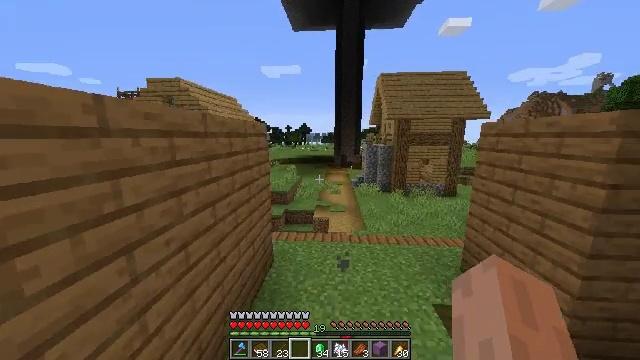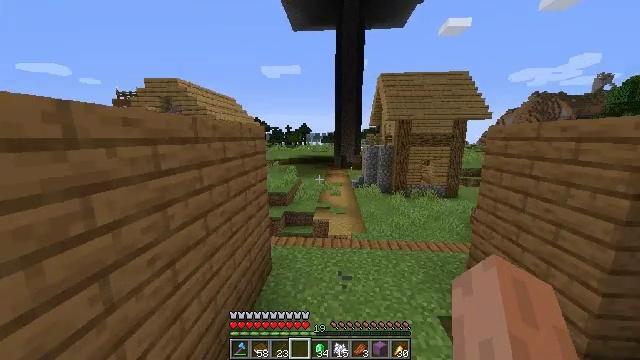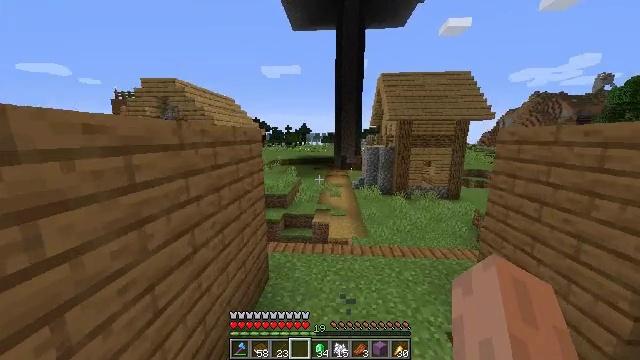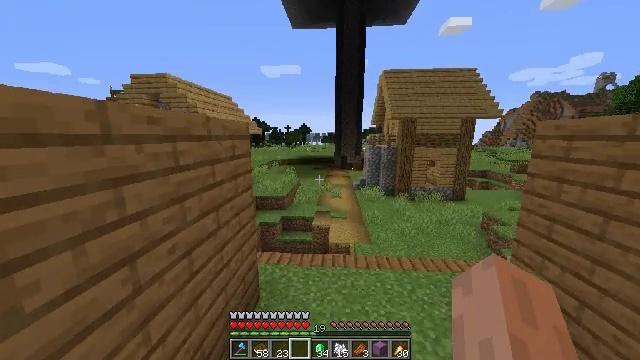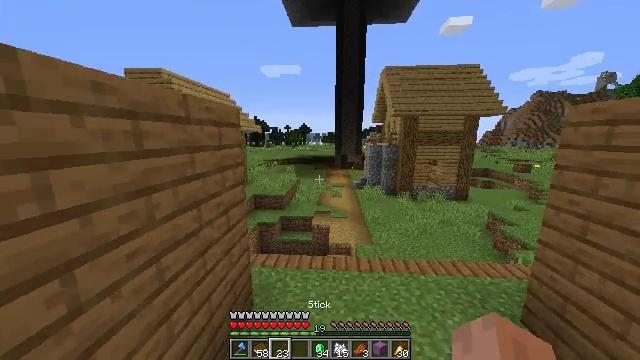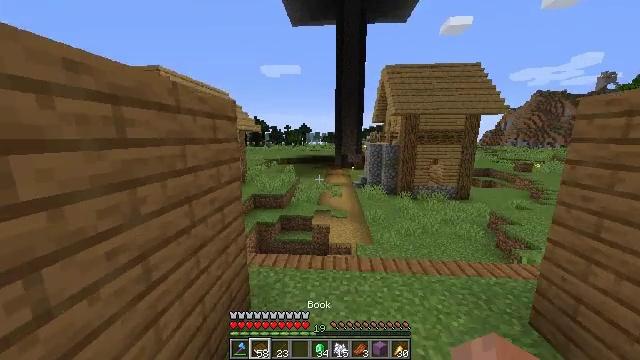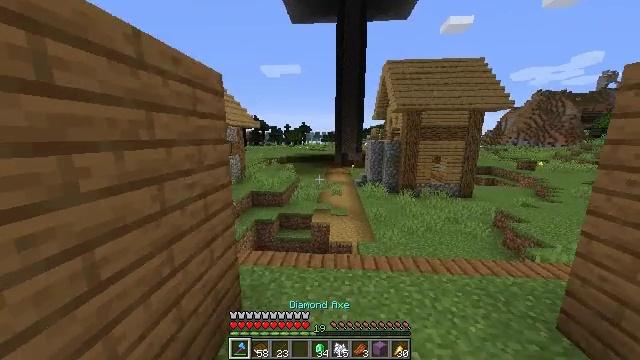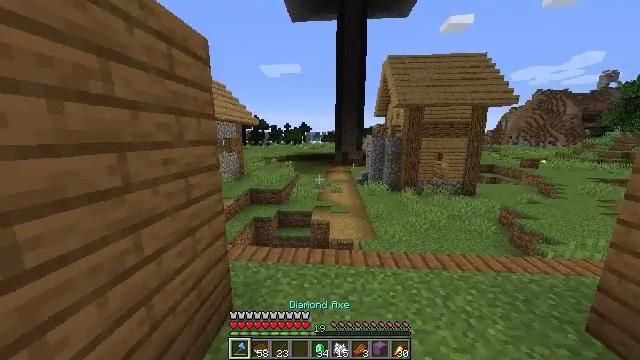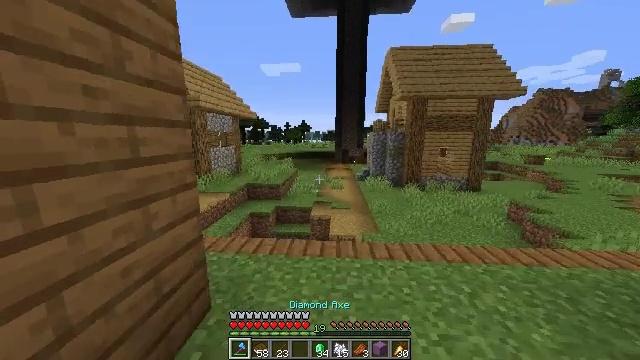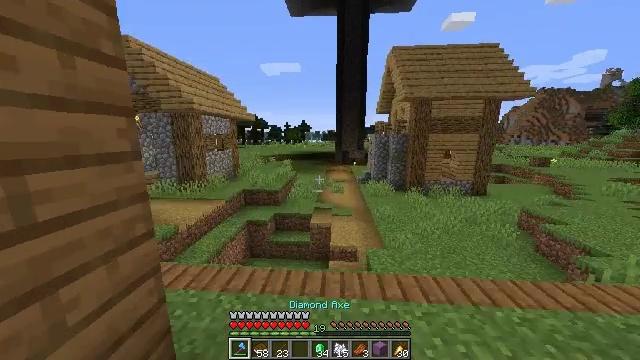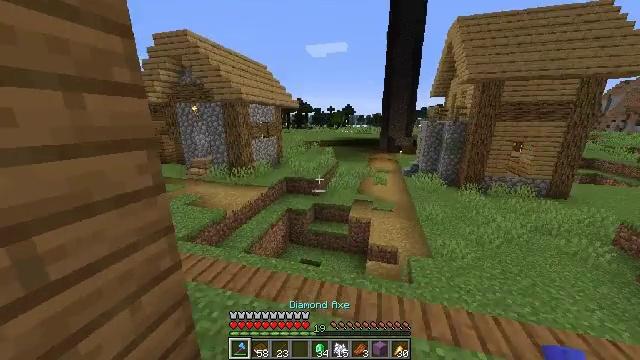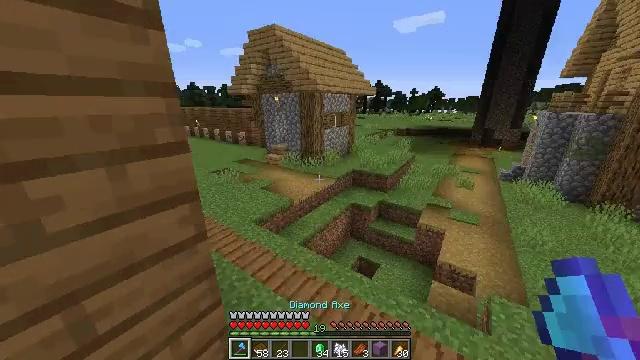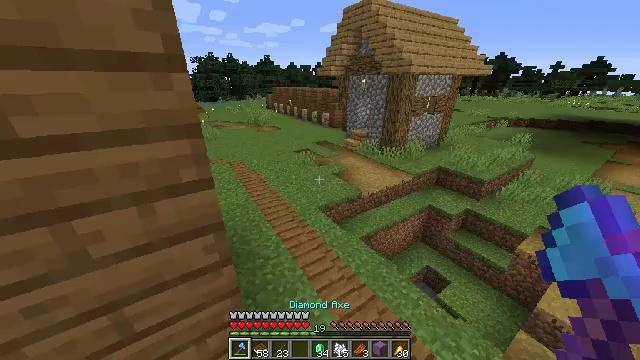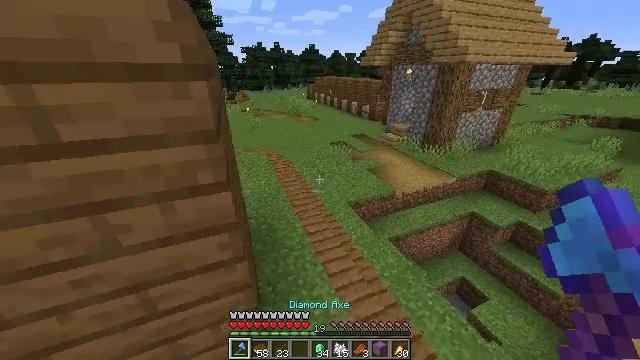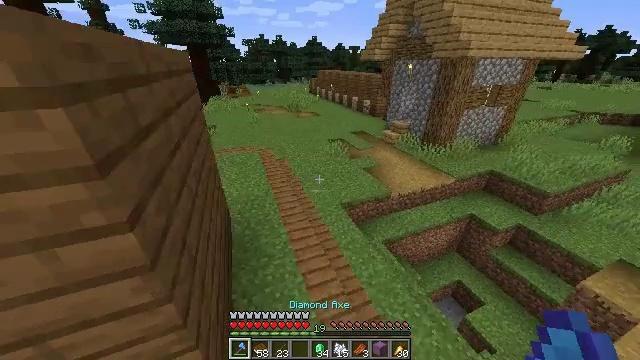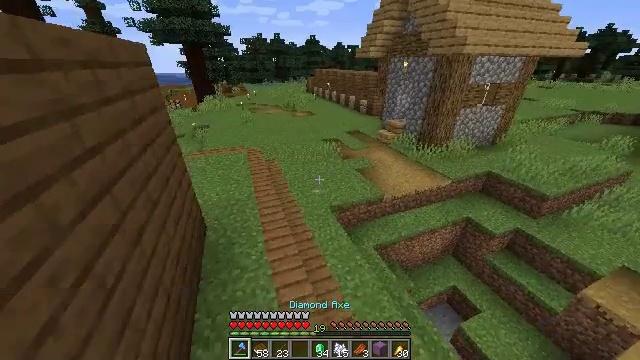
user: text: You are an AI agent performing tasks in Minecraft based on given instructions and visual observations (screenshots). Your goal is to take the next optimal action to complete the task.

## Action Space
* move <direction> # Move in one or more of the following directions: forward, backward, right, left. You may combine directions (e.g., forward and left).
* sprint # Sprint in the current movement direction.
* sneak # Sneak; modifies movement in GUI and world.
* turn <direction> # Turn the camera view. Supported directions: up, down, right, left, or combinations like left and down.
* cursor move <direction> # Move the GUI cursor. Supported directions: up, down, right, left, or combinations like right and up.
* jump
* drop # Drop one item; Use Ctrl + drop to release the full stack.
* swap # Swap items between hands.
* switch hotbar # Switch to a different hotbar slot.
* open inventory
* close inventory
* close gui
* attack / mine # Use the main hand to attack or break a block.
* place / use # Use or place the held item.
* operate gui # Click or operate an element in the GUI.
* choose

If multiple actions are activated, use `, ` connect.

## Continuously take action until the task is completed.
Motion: motion action
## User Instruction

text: Craft an enchanted book.
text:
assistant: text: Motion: move forward, sprint, jump
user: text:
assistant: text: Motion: move forward, sprint, jump
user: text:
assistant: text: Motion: move forward, sprint, jump
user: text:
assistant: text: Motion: move forward, sprint, jump
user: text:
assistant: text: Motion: move forward, sprint, jump
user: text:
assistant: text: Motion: move forward, sprint, jump
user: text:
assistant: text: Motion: move forward, sprint, jump
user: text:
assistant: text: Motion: move forward, sprint, jump
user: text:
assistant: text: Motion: move forward, sprint, jump
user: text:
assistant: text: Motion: move forward, turn left and down, jump
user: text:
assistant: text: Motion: move forward, sprint, turn left and down, jump
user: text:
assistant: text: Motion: move forward, sprint, turn left and down, jump
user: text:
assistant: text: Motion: move forward, sprint, turn left and down, jump
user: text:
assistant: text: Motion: move forward, sprint, turn left and down, jump
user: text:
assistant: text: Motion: move forward, sprint, jump
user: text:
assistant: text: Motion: move forward, sprint, jump
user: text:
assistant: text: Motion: move forward, sprint, turn left, jump
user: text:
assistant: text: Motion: move forward, sprint, turn left and up, jump
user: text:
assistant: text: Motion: move forward, sprint, turn left, jump
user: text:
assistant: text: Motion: move forward, sprint, jump
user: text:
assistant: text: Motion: move forward, sprint, turn up, jump
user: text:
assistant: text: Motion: move forward, sprint, turn up, jump
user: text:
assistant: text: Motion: move forward, sprint, turn up, jump
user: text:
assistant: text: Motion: move forward, sprint, turn up, jump
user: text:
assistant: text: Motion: move forward, sprint, jump
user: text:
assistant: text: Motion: move forward, sprint, jump
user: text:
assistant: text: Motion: move forward, sprint, jump
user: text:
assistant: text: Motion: move forward, sprint, jump
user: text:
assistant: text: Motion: move forward, sprint, jump, close inventory
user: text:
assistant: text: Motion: move forward, close inventory